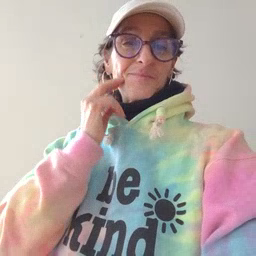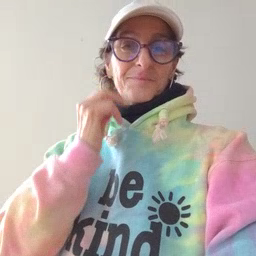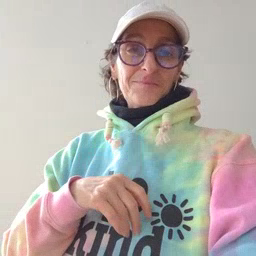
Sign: gum